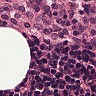
Metastatic tissue present: no